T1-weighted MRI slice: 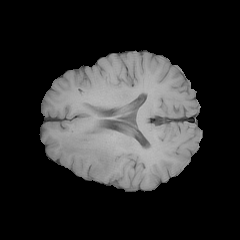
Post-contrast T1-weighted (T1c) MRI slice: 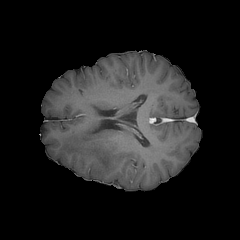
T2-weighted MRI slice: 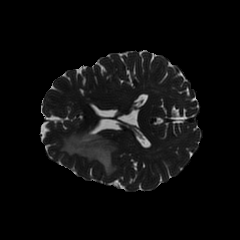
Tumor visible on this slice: yes